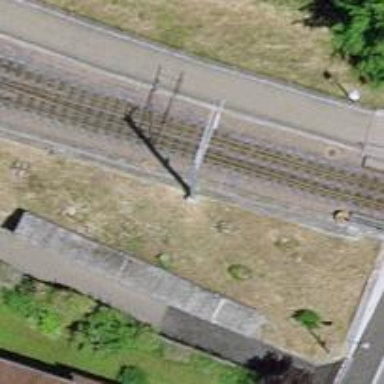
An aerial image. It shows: Tram railway with one track. The railway has electrified contact line and utilizes interlaced tracks.